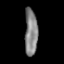
Tissue: lung
Cell type: Epithelial cells
Senescence score: 0.1758
Nuclear area (px): 591
Mean DAPI intensity: 131.521